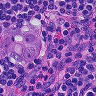
Metastatic tissue present: yes